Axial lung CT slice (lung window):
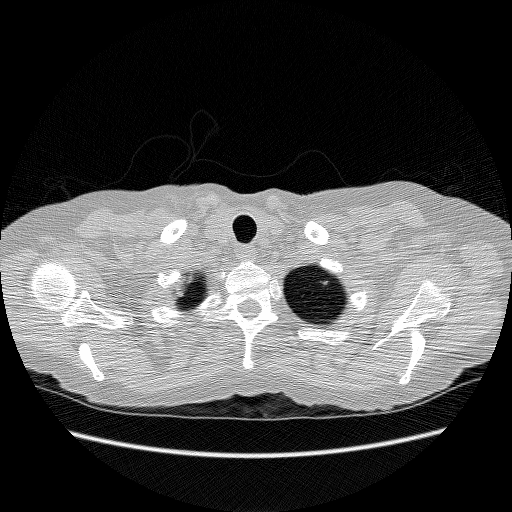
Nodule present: no